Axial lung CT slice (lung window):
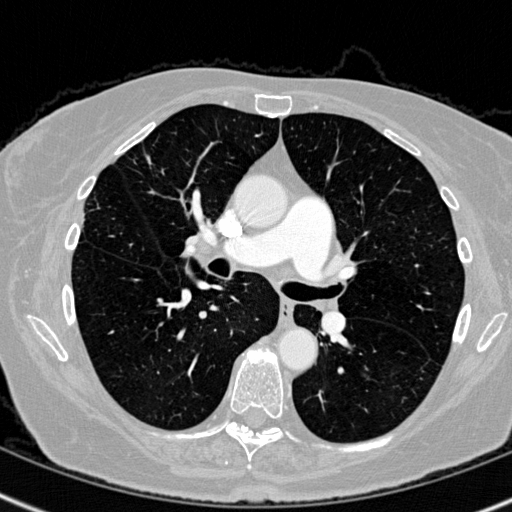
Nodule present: no